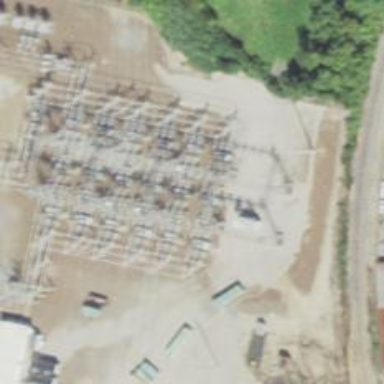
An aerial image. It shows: Switch used for power control.